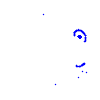
Particle: pion